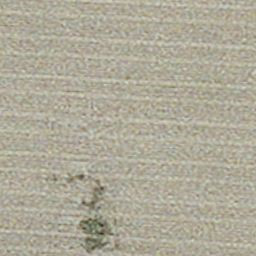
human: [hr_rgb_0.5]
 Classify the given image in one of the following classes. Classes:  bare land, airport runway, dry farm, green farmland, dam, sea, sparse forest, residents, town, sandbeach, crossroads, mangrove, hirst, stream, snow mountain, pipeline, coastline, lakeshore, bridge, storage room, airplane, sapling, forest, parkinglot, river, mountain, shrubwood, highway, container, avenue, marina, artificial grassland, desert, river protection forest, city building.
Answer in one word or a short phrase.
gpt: dry farm